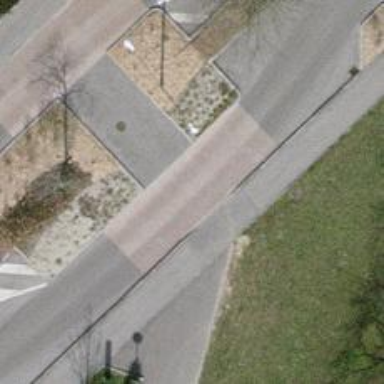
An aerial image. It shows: Zebra crossing on the road.